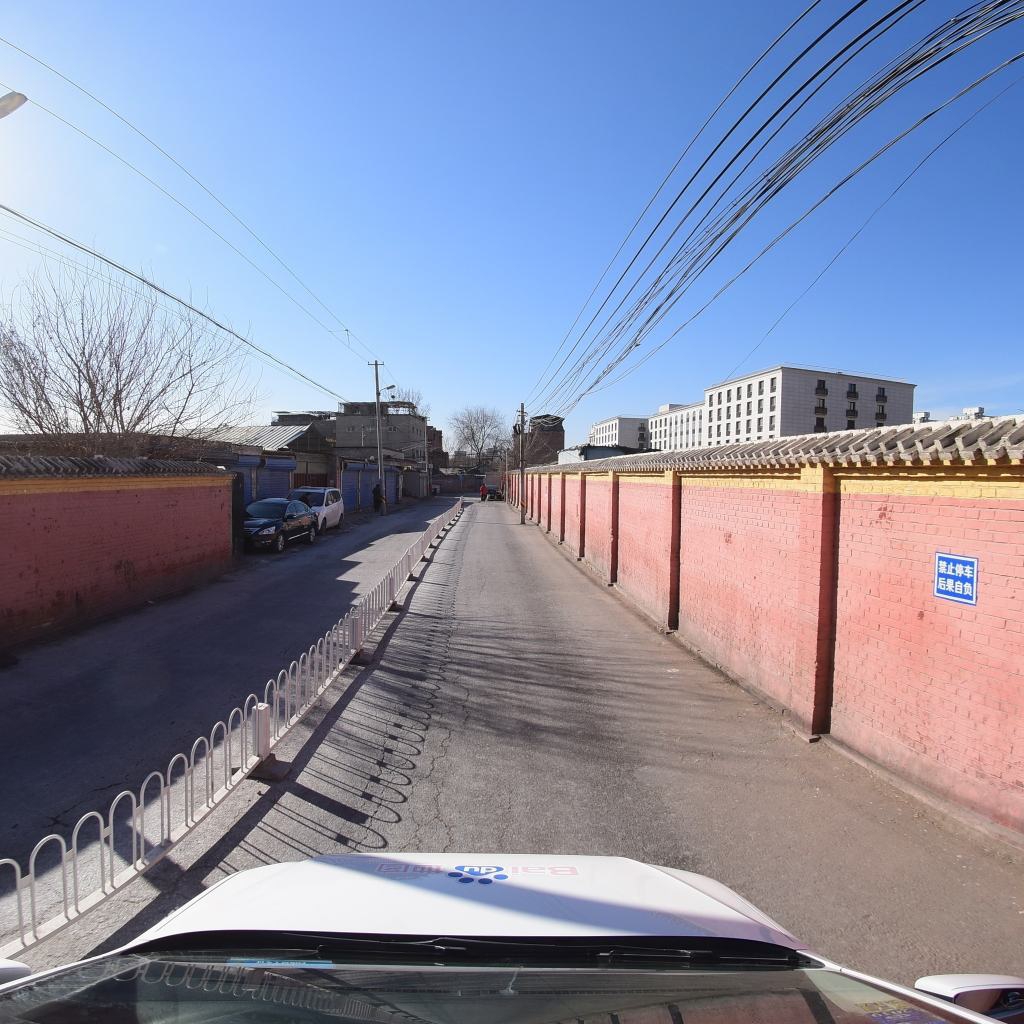
Region: Fengtai
Road damage annotations: longitudinal crack, longitudinal crack, alligator crack